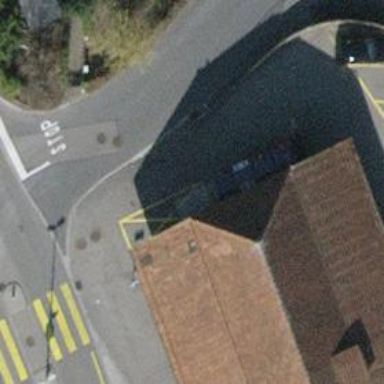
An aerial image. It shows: Recycling container in the area designated for recycling.